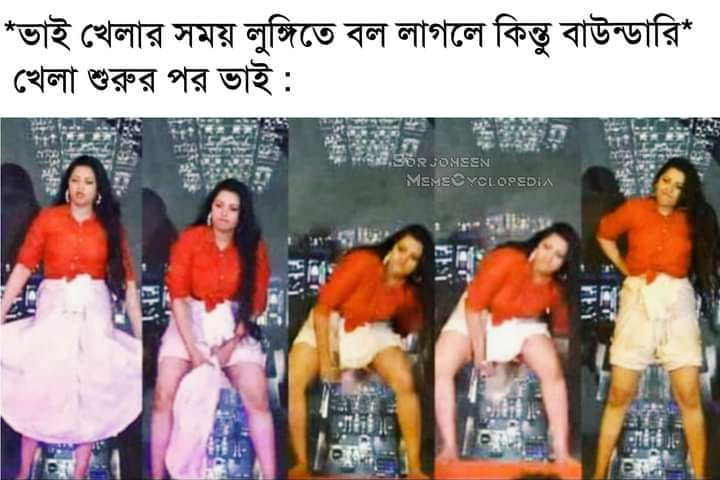
Caption: *ভাই খেলার সময় লুঙ্গিতে বল লাগলে কিন্তু বাউন্ডারি *    খেলা শুরুর পর ভাই :
Label: hate